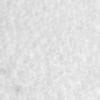
Label: no_change